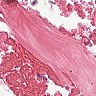
Metastatic tissue present: no